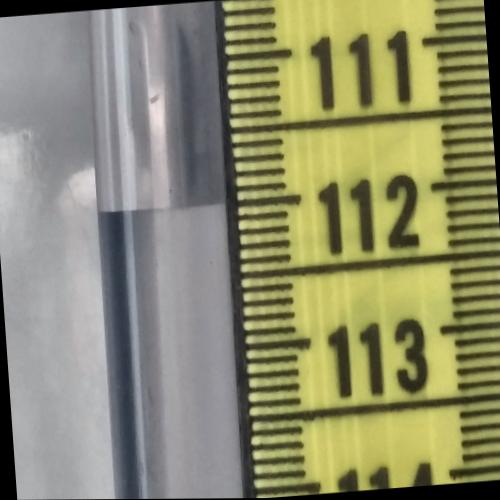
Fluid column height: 112.0 cm